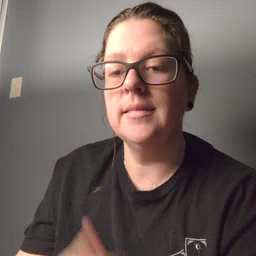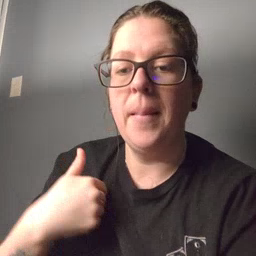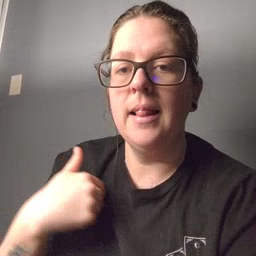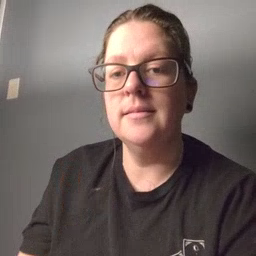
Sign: animal